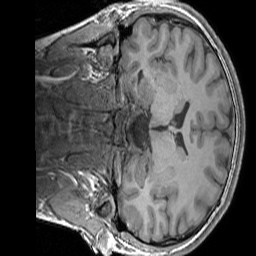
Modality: T1w
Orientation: coronal
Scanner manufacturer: siemens
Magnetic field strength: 3 T
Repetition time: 1.83 s
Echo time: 0.00303 s